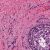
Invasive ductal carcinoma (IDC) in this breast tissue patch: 1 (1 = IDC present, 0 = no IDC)